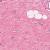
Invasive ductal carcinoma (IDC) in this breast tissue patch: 0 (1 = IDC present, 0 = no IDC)